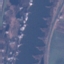
Land use / land cover class: River